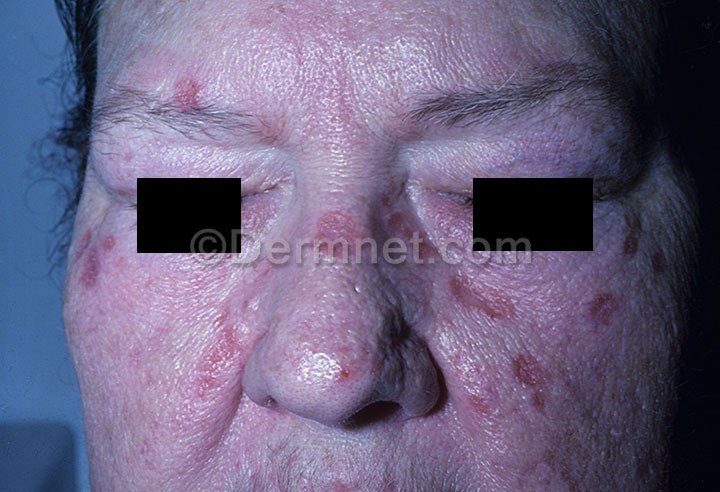
Disease: Light Diseases and Disorders of Pigmentation